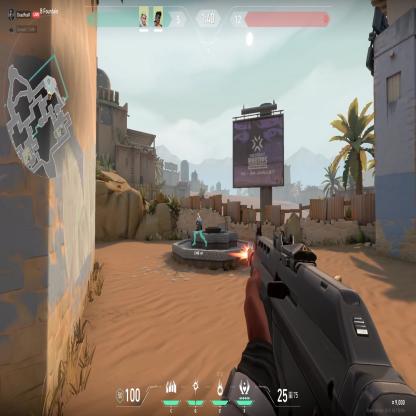
Label: teammate